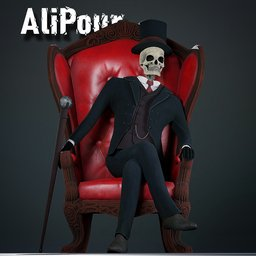
Label: people